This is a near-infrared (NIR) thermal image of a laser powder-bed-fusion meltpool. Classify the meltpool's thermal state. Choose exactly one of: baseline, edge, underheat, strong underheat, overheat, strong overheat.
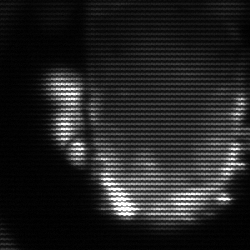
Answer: baseline